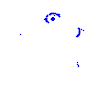
Particle: proton